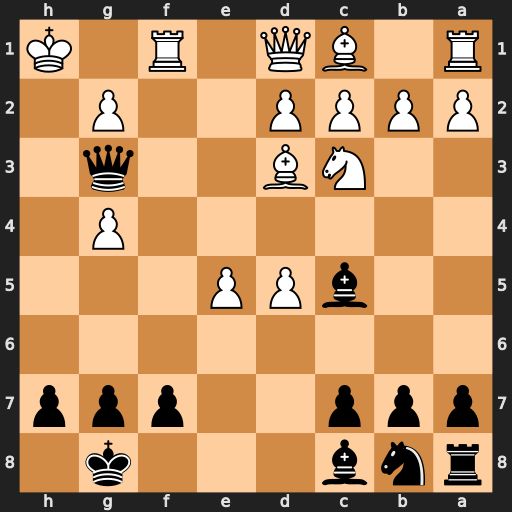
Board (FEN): rnb3k1/ppp2ppp/8/2bPP3/6P1/2NB2q1/PPPP2P1/R1BQ1R1K
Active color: b
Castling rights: -
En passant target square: -
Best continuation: Qh4#